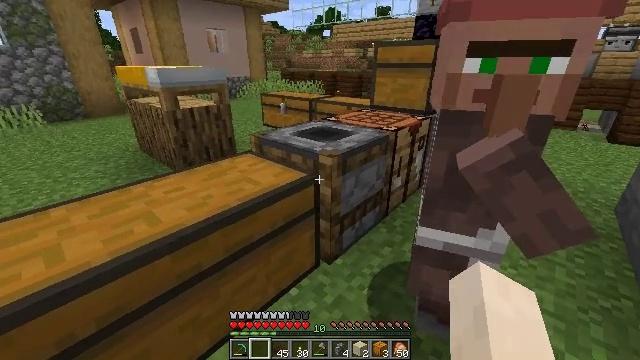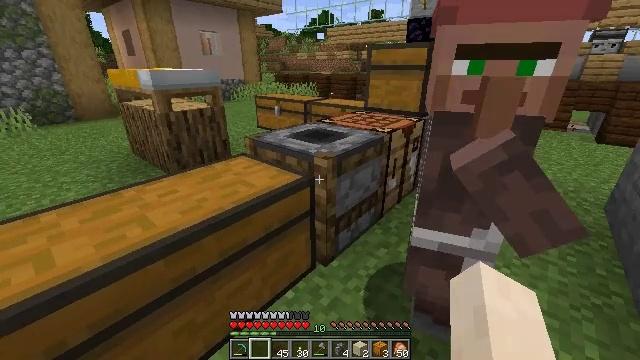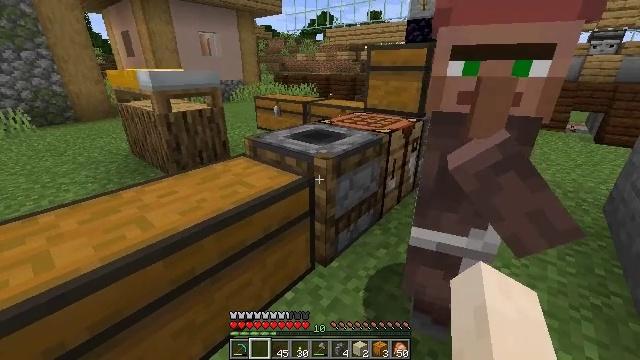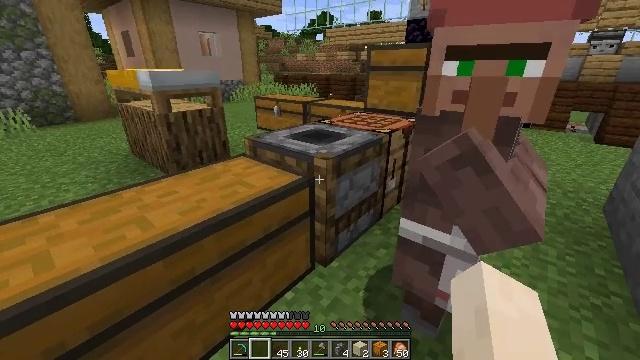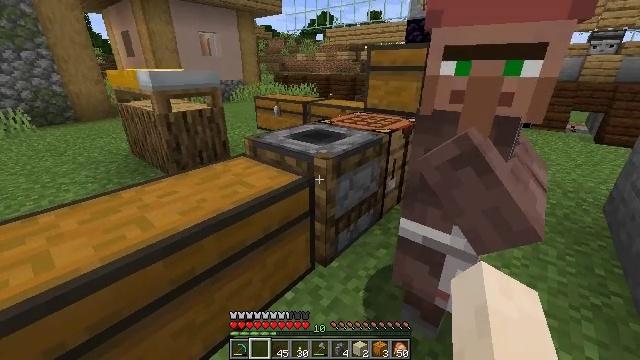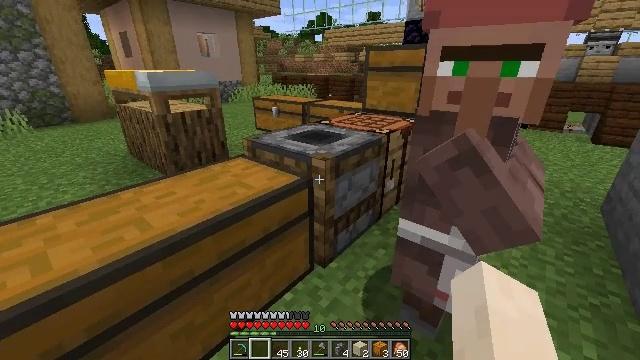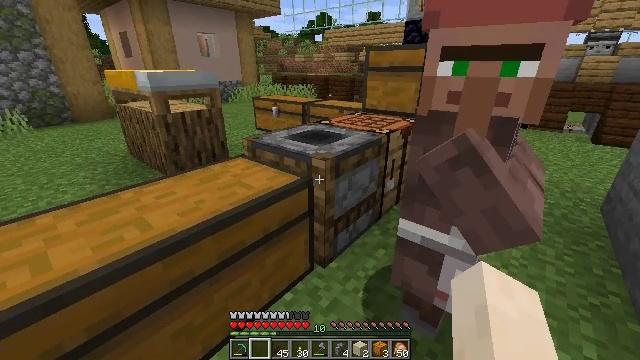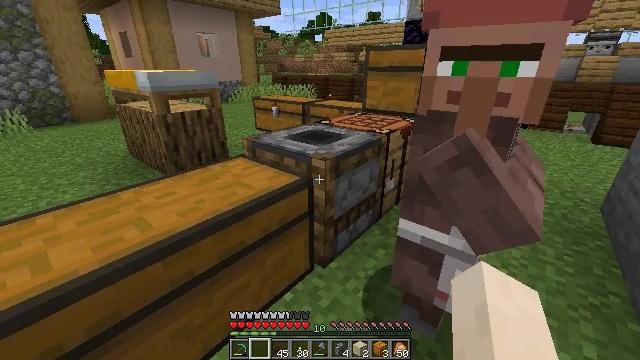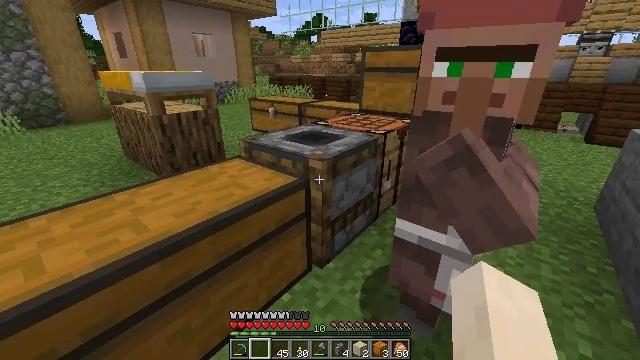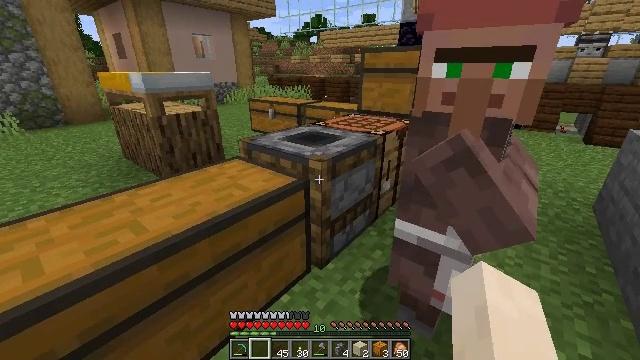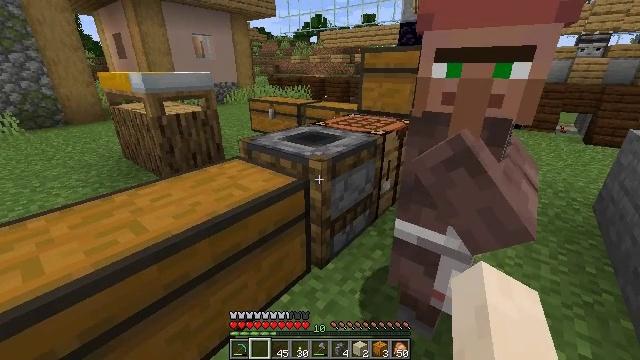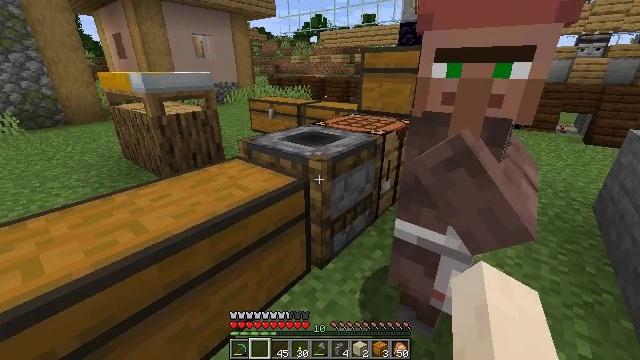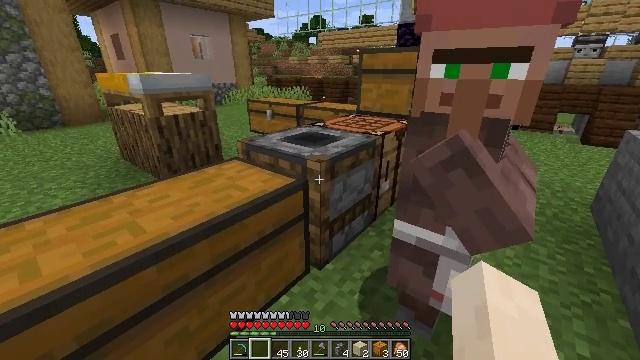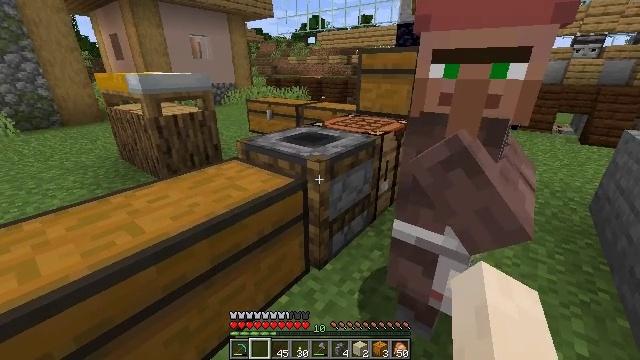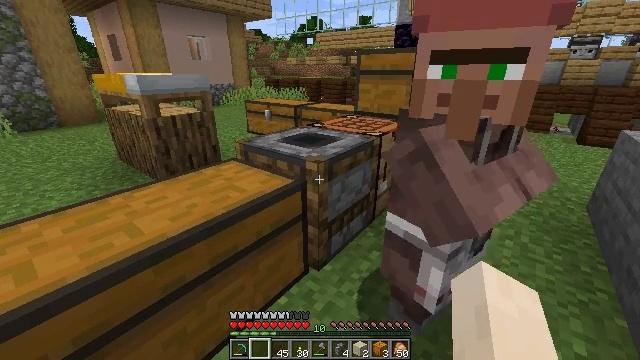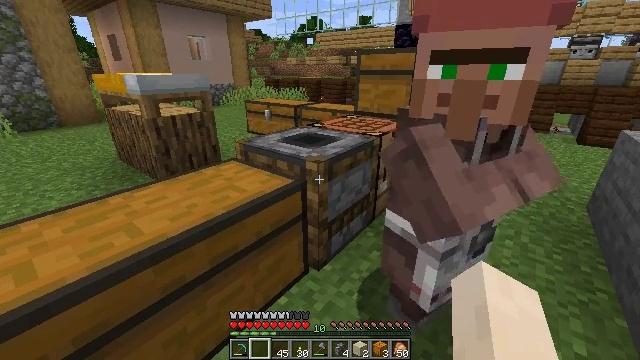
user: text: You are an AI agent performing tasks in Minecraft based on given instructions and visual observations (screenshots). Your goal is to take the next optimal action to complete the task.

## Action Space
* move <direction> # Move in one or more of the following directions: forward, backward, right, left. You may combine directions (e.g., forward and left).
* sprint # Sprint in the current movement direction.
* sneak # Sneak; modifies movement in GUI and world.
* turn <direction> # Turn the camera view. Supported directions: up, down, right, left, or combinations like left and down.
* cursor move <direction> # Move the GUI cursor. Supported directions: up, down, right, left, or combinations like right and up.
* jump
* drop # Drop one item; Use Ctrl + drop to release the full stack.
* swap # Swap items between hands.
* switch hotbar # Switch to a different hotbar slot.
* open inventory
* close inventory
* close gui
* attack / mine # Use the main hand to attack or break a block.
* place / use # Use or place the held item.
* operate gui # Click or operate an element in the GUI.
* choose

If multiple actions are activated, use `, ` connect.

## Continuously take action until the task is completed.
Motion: motion action
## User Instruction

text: Destroy the smoker to move it.
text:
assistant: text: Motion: turn right
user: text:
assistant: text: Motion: no_op
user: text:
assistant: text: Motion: no_op
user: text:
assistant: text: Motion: no_op
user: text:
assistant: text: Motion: no_op
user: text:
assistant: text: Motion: no_op
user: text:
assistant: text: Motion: no_op
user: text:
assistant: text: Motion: no_op
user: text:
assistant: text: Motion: no_op
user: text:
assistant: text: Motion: no_op
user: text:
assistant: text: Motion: no_op
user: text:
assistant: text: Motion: no_op
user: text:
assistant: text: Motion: no_op
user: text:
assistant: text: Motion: no_op
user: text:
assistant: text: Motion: no_op
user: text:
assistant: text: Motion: no_op
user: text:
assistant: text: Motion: no_op
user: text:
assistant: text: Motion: no_op
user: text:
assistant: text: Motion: no_op
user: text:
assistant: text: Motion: no_op
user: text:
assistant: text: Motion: no_op
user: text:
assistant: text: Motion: no_op
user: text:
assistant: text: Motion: no_op
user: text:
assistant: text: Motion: no_op
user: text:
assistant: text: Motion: no_op
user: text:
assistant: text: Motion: no_op
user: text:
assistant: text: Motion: attack / mine
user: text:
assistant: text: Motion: attack / mine
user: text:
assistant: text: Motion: attack / mine
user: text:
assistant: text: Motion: attack / mine